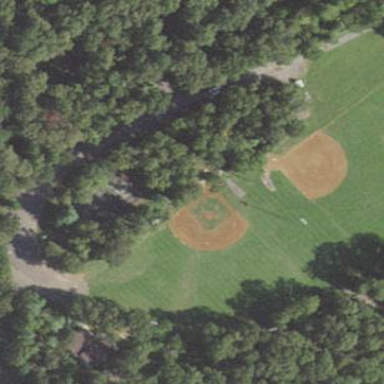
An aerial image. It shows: Baseball pitch for leisure and sports activities.